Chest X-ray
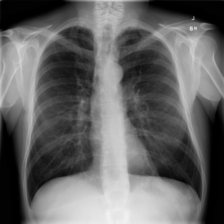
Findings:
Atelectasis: negative
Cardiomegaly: negative
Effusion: negative
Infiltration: negative
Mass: negative
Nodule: negative
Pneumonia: negative
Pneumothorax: negative
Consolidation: negative
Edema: negative
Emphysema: negative
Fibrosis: negative
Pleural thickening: negative
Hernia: negative